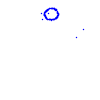
Particle: pion